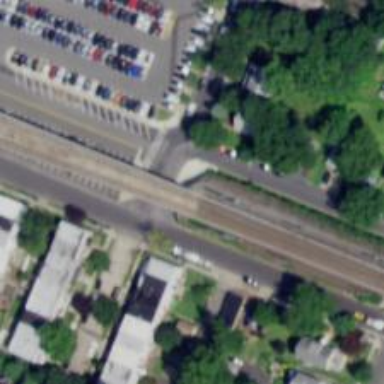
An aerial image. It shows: Rail line running along electrified embankment.